Interaction volume radius: 5 \u00c5
Interaction volume height: 25 \u00c5
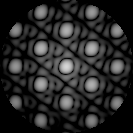
Disorder parameter: 0.06593